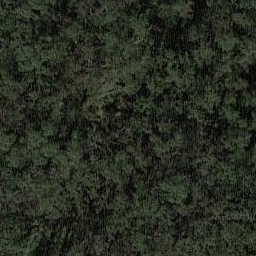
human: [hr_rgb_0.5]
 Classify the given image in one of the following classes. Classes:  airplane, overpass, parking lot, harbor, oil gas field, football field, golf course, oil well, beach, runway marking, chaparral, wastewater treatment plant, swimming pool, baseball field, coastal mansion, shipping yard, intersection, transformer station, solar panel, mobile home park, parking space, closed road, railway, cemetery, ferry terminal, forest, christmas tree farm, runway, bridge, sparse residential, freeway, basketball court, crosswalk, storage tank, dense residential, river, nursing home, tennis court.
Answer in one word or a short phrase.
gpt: forest